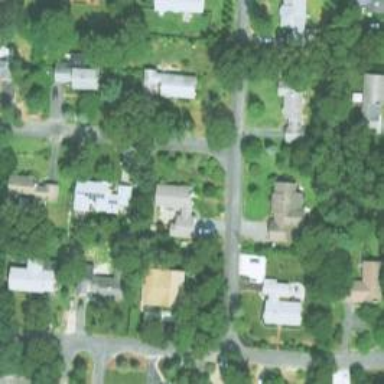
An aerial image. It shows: Residential road.